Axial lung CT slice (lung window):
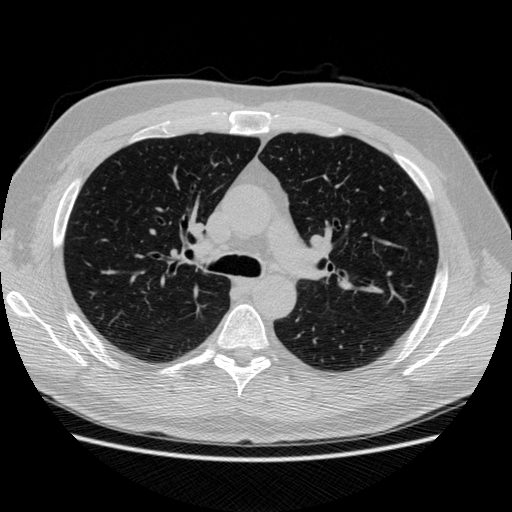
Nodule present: no